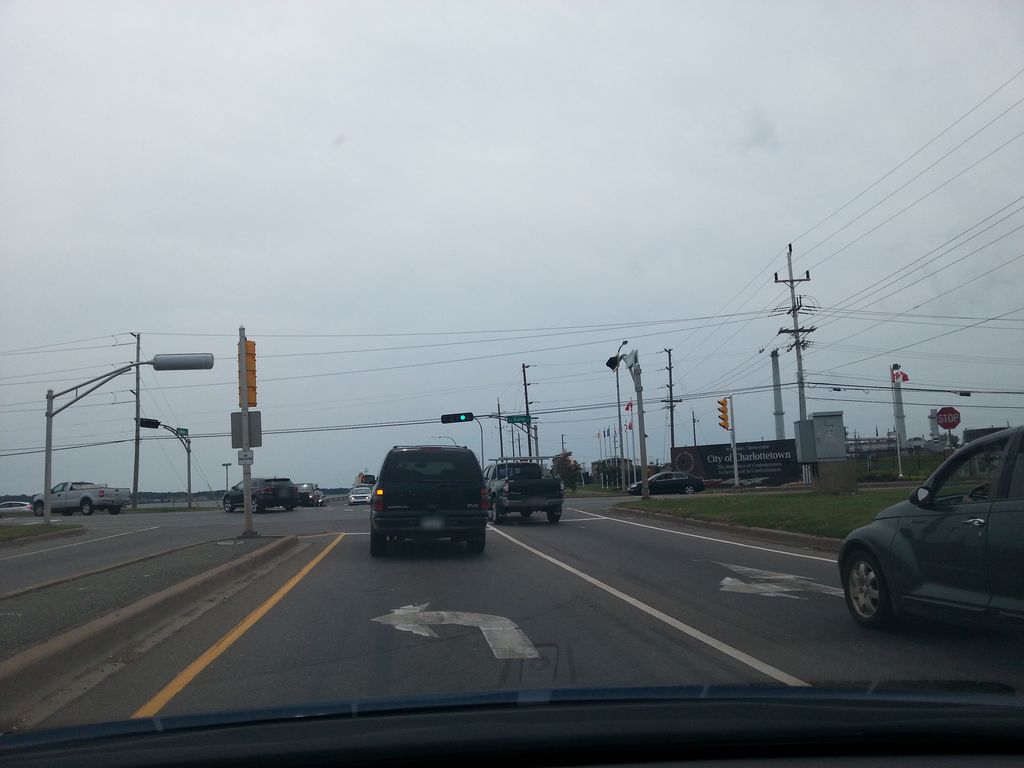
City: charlottetown